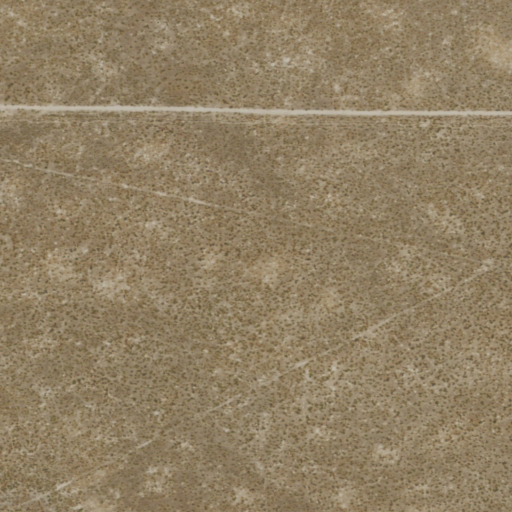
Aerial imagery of valley in Nevada named Grass Valley containing only shrub